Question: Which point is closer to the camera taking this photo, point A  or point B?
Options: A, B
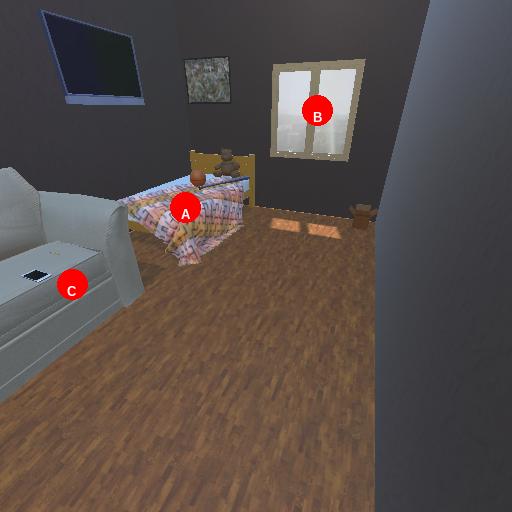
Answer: A